Question: I am currently dealing with an issue which is bothering me a lot. I am devoloping an endless scrollable year view, which is pretty similar to the standard apple calendar app:

So I basically have 2 arrays, the first one contains the corresponding weekday of the first day of month, the second one holds the total days of the month I want to display.
'''
- (UICollectionViewCell *)collectionView:(UICollectionView *)collectionView cellForItemAtIndexPath:(NSIndexPath *)indexPath {
int currentYearIndex = (int)indexPath.section * 12;
int fillDays = [[self.dayIndexThisMonthArray objectAtIndex:indexPath.row + currentYearIndex ]intValue];
int daysThisMonth = [[self.daysThisMonthArray objectAtIndex:indexPath.row + currentYearIndex ]intValue];
EMYearCell * cell = [collectionView dequeueReusableCellWithReuseIdentifier:@"YearCell" forIndexPath:indexPath];
[cell configureForNumberOfFillDays: fillDays daysThisMonth: daysThisMonth];
return cell;
}
'''
I created a custom UICollectionView class, which receives the aford-said 2 informations and takes care after the creation of the corresponding month:
'''
#import "EMYearCell.h"
@interface EMYearCell()
@end
@implementation EMYearCell
- (void)configureForNumberOfFillDays: (int)fillDays daysThisMonth: (int)daysThisMonth
{
@autoreleasepool {
void (^labelingBlock) (int, int, int)= ^(int horizontalSpacingMultiplier, int i, int fillDayAdjuster){
self.theLabel = [[EMCalendarLabel alloc]initWithFrame:CGRectMake(self.initialXCord + i * self.distanceBetweenLabels, self.initialYCord + self.horizontalSpacing * horizontalSpacingMultiplier, 50, 50)];
[self.theLabel setText:[NSString stringWithFormat:@"%d",i + fillDayAdjuster - fillDays]];
[self addSubview:self.theLabel];
};
for (int i = fillDays; i < 7; i++){
labelingBlock (1,i,1);
}
for (int i = 0; i < 7; i++){
labelingBlock (2,i,8);
}
for (int i = 0; i < 7; i++){
labelingBlock (3,i,15);
}
for (int i = 0; i < 7; i++){
labelingBlock (4,i,22);
}
for (int i = 0; i < 7; i++){
if (i + 29 - fillDays < daysThisMonth + 1){
labelingBlock (5,i,29);
}
}
for (int i = 0; i < 7; i++){
if (i + 36 - fillDays < daysThisMonth + 1){
labelingBlock (6,i,36);
}
}
}
}
'''
Despite the fact that I am just adding a bunch of labels as subviews to my custom UICollectionView cell, scrolling is painfully slow and jerky. I really can not think of any possibility to make all this less expensive.
I tried out this:
'''
[self.view.layer setShouldRasterize:YES];
[self.view.layer setRasterizationScale:[UIScreen mainScreen].scale];
'''
But I did not notice any improvement either.
I am very thankful in advance for any advice which could help me out in this situation.
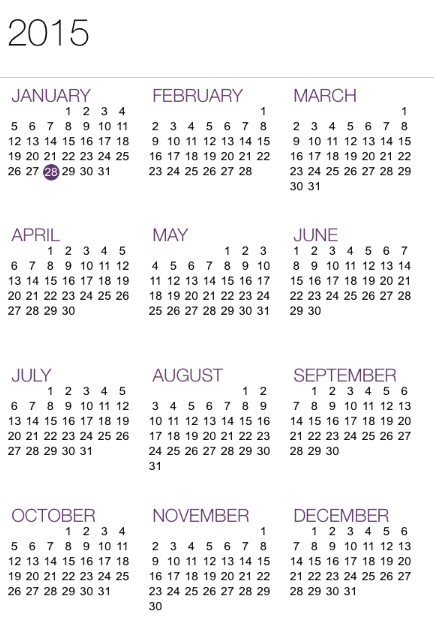
Answer: You can simply do something like this:
'''
@interface EMYearCell : UICollectionViewCell
@property (nonatomic, strong) NSOperation *updateOperation;
@end
@interface MyCollectionViewController ()
@property NSOperationQueue *operationQueue;
@end
- (void)viewDidLoad
{
[super viewDidLoad];
self.operationQueue = [NSOperationQueue new];
self.operationQueue.maxConcurrentOperationCount = 1;
}
- (UICollectionViewCell *)collectionView:(UICollectionView *)collectionView cellForItemAtIndexPath:(NSIndexPath *)indexPath
{
EMYearCell *cell = [collectionView dequeueReusableCellWithReuseIdentifier: @"YearCell" forIndexPath: indexPath];
// Increment the cell's tag
NSInteger currentTag = cell.tag + 1;
cell.tag = currentTag;
NSBlockOperation *updateOperation = [NSBlockOperation blockOperationWithBlock:^{
// preparing data for the cell here
dispatch_sync(dispatch_get_main_queue(), ^{
// Only update the cell if the cell tag hasn't changed. Otherwise, the cell has been re-used.
if (cell.tag == currentTag) {
// update the cell here
}
});
}];
cell.updateOperation = updateOperation;
[self.operationQueue addOperation:updateOperation];
return cell;
}
- (void)collectionView:(UICollectionView *)collectionView didEndDisplayingCell:(UICollectionViewCell *)cell forItemAtIndexPath:(NSIndexPath *)indexPath {
// cancel the associated update operation
EMYearCell *yearCell = (EMYearCell *)cell;
[yearCell.updateOperation cancel];
}
'''